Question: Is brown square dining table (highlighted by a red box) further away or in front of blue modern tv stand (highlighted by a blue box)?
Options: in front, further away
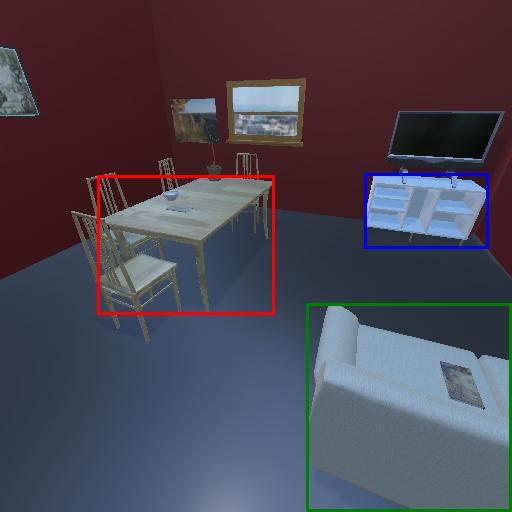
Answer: in front